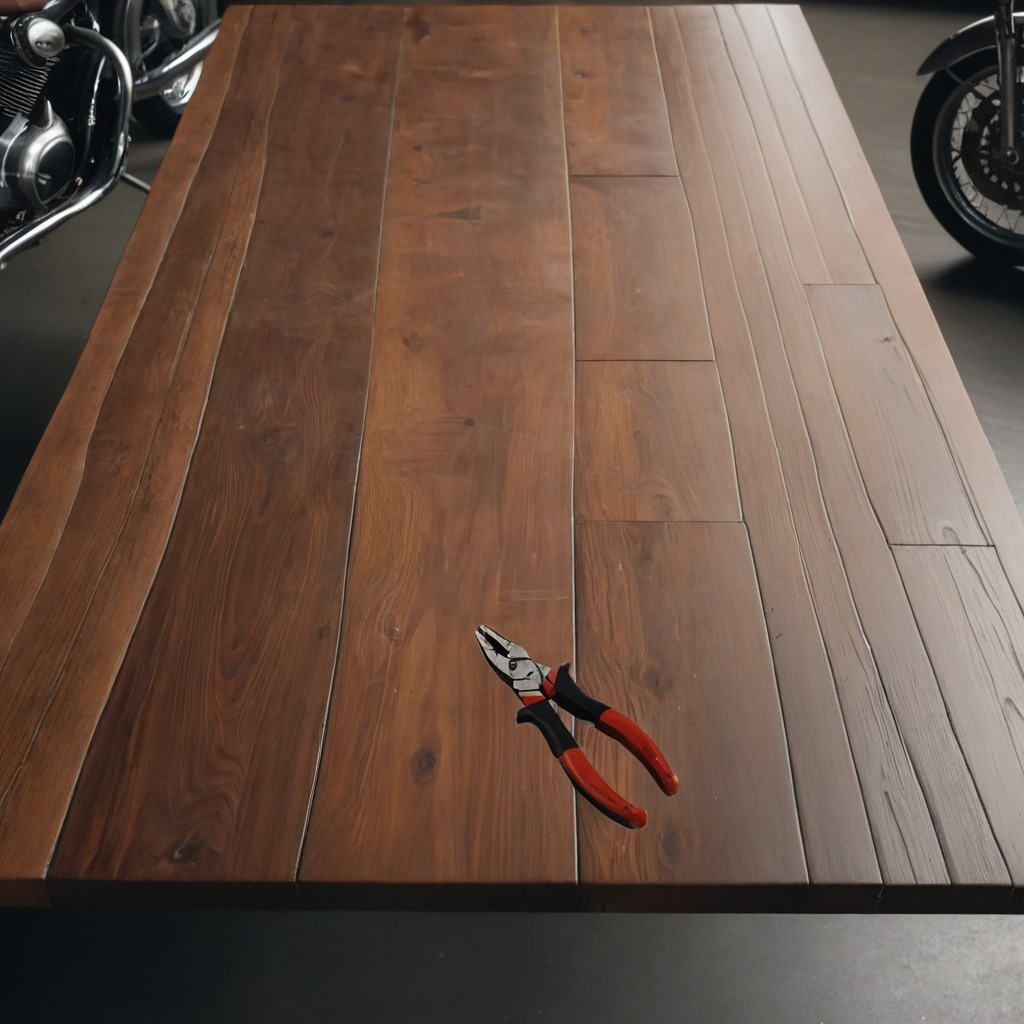
A plier is lying on the table.